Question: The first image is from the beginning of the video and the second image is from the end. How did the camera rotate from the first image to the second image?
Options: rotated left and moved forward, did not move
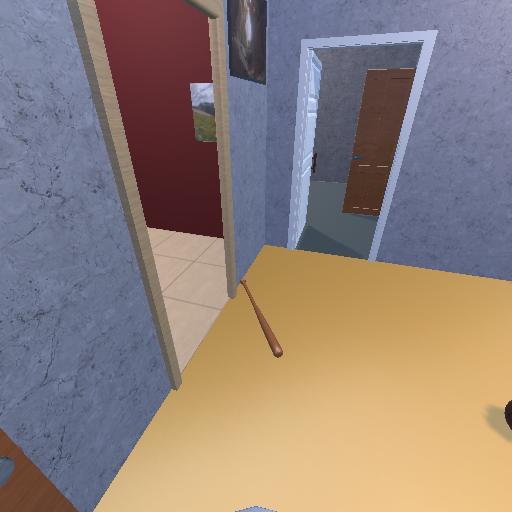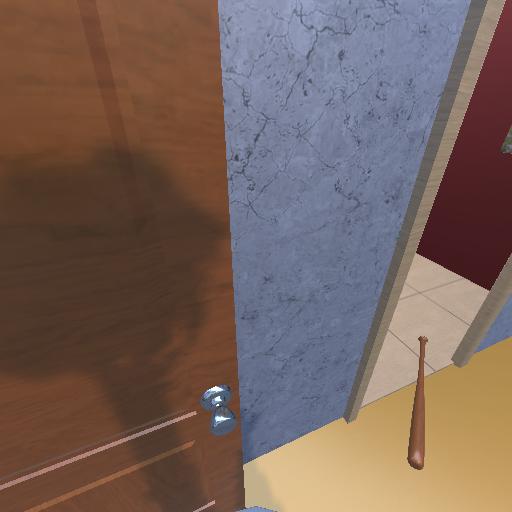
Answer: rotated left and moved forward